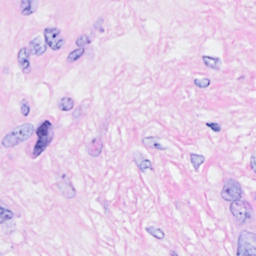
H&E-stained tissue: Breast